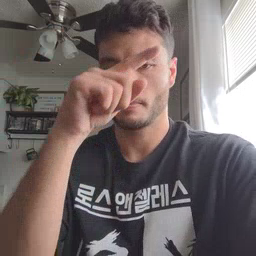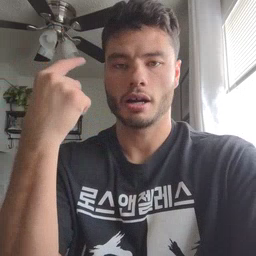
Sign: black